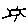
Label: sun